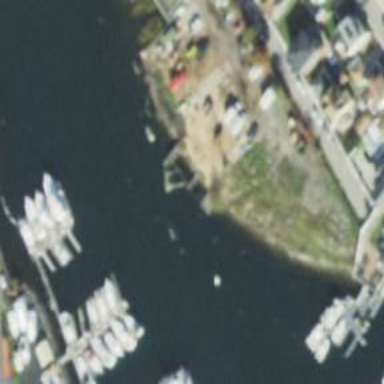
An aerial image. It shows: Man-made pier.